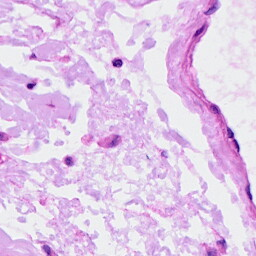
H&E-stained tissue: Ovarian